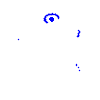
Particle: electron